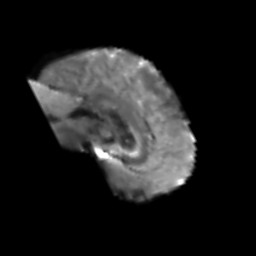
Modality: T2w
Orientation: sagittal
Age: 52
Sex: male
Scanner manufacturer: siemens
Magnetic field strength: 3 T
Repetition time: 6.1 s
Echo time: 0.101 s